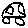
Label: car